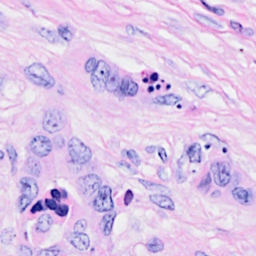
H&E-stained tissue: Breast